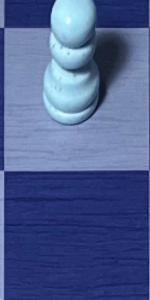
Label: Empty